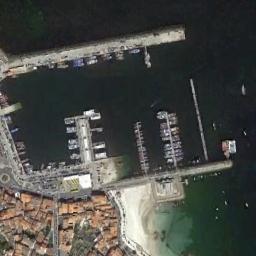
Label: harbor